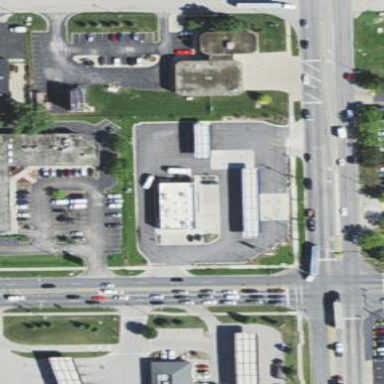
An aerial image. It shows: Retail area.